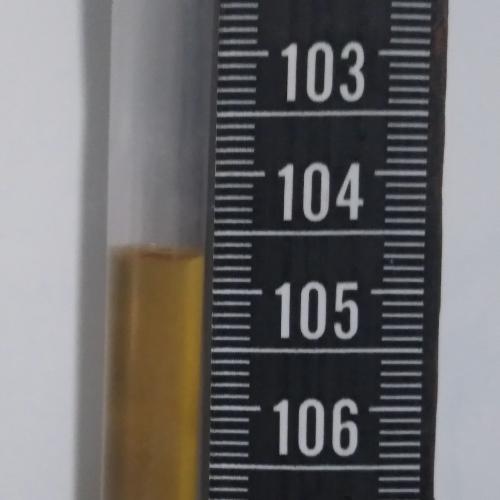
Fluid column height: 104.7 cm